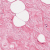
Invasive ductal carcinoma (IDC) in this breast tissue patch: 0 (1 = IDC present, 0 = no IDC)